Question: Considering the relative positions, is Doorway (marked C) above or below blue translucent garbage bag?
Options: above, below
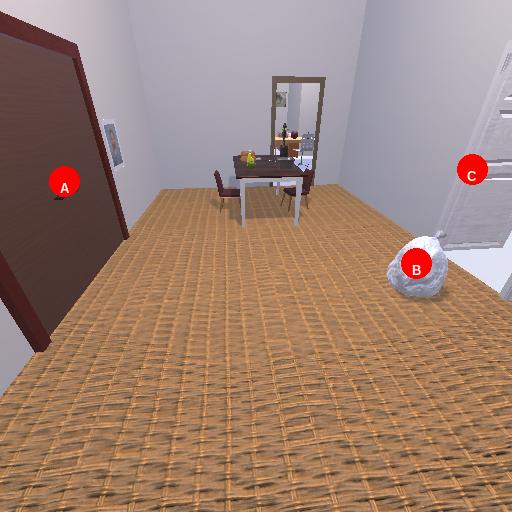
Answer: above